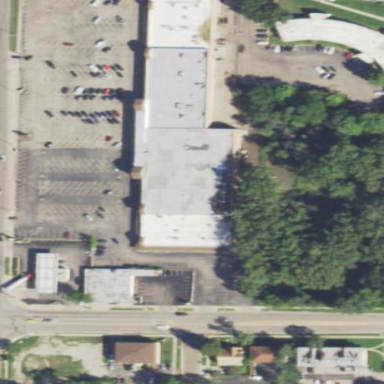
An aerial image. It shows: Retail building.